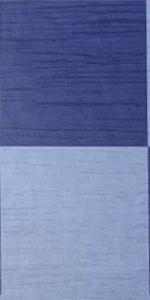
Label: Empty